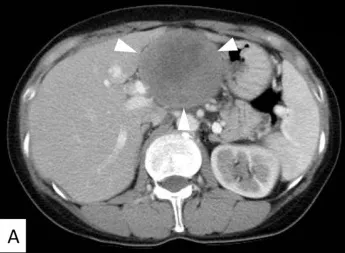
CT images before . A 7.0 x 6.0 cm solid tumor apparently located in the left lobe of liver.
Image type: radiology (ct)